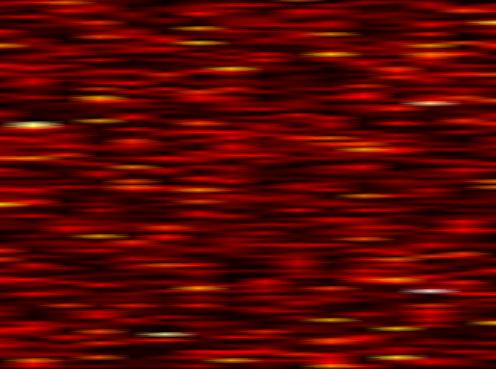
Label: FBMC